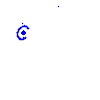
Particle: kaon